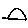
Label: triangle